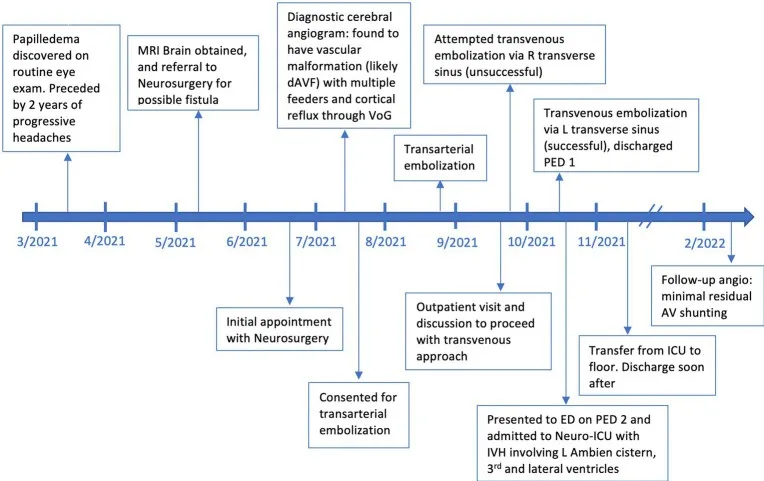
A timeline of events beginning with initial discovery of papilledema, outpatient visits related to the dAVF, angiography, embolization events, adverse events, and follow-up.
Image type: chart (chart)